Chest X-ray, AP view. Patient: 53 years old, sex F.
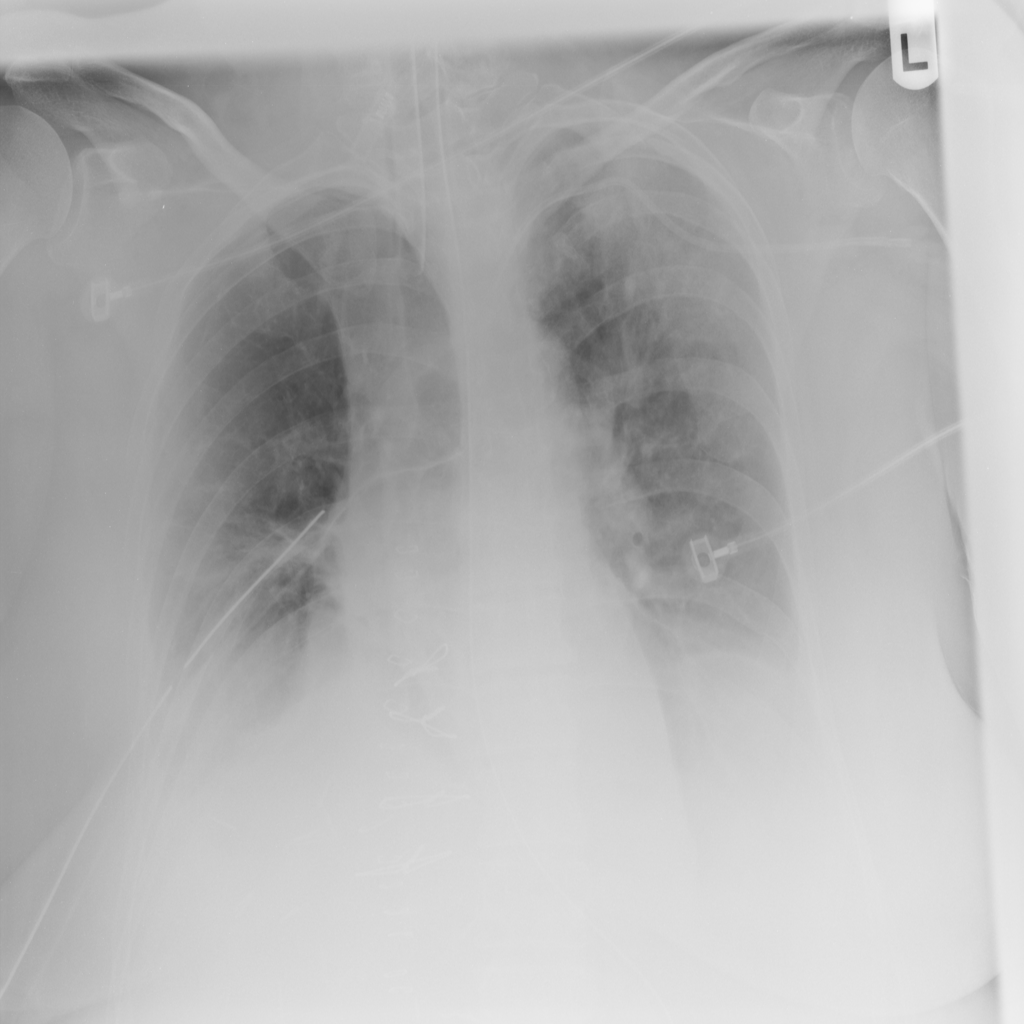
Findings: No Finding